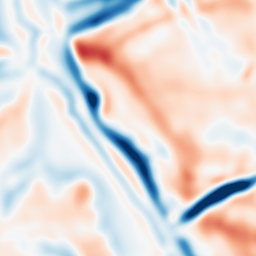
Category: multiscale
Decomposition family: dog
Decomposition parameters: sigma_low: 5
sigma_high: 10
Upsampling method: lanczos
Upsampling parameters: scale: 4
Upsampling scale: 4